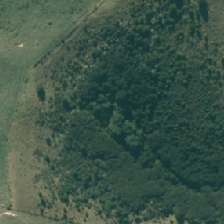
Land cover: broadleaved_indigenous_hardwood